Question: I'm using an xml file in drawable to make my buttons in my app 'pretty'.

^ Like that.
It works fine, however I want to add a tick or cross to the buttons (to mark completed or not) - I'm not too sure if it's possible.
Here is my xml for the buttons:
'''
<?xml version="1.0" encoding="utf-8"?>
<selector xmlns:android="http://schemas.android.com/apk/res/android">
<item android:state_pressed="true" >
<shape>
<solid
android:color="#449def" />
<stroke
android:width="1dp"
android:color="#2f6699" />
<corners
android:radius="3dp" />
<padding
android:left="5dp"
android:top="5dp"
android:right="5dp"
android:bottom="5dp" />
</shape>
</item>
<item>
<shape>
<gradient
android:startColor="#449def"
android:endColor="#2f6699"
android:angle="270" />
<stroke
android:width="1dp"
android:color="#2f6699" />
<corners
android:radius="4dp" />
<padding
android:left="5dp"
android:top="5dp"
android:right="5dp"
android:bottom="5dp" />
</shape>
</item>
</selector>
'''
I'm setting the Background element on the button to use the above like '@drawable/bluebuttons'
Any help will be really appreciated
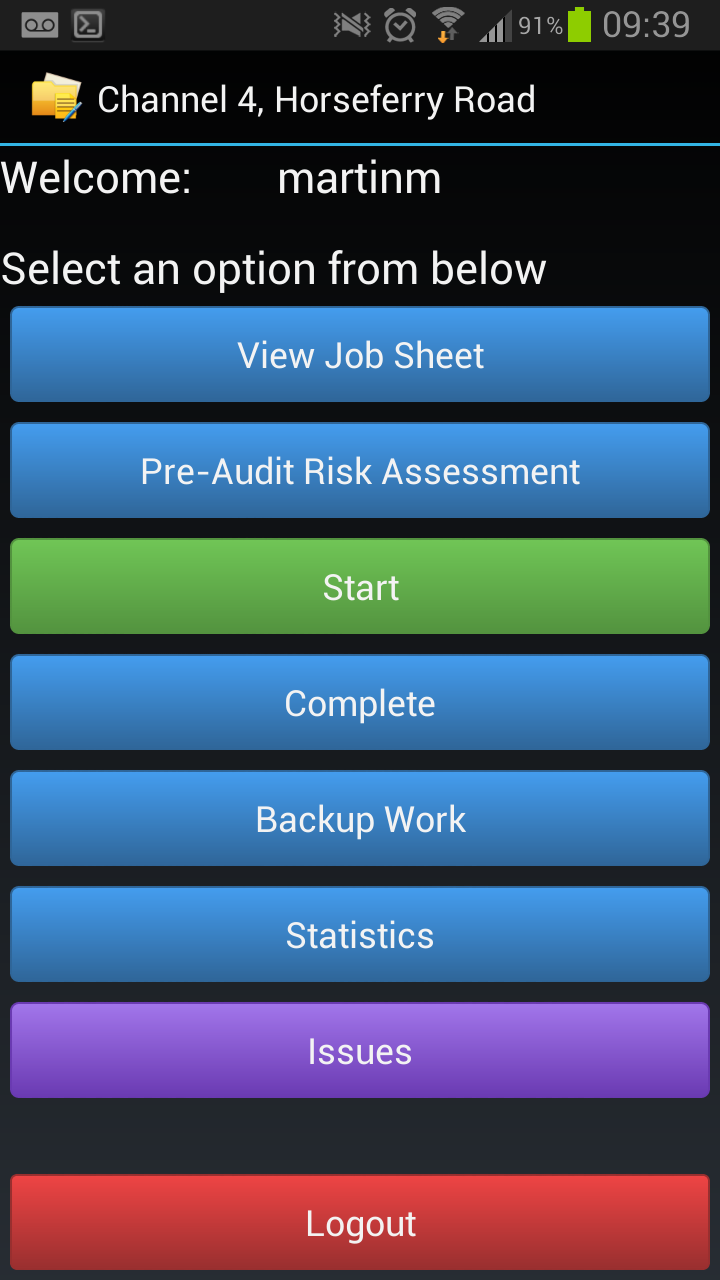
Answer: If you are using button then you can use Button's property in XML file.
'android:drawableRight="@drawable/ANY_DRAWABLE_IMAGE"'
In my case it was like this:
'''
<Button android:id="@+id/button1"
android:layout_width="match_parent"
android:layout_height="wrap_content"
...
...
android:drawableRight="@drawable/ic_tick" />
'''
Or in your code, you can put like this:
'''
// PUT ZERO FOR NO DRAWABLE
textView1.setCompoundDrawablesWithIntrinsicBounds(LEFT_DRAWABLE, TOP_DRAWABLE,RIGHT_DRAWABLE, BOTTOM_DRAWABLE);
'''
Hope this will help you.